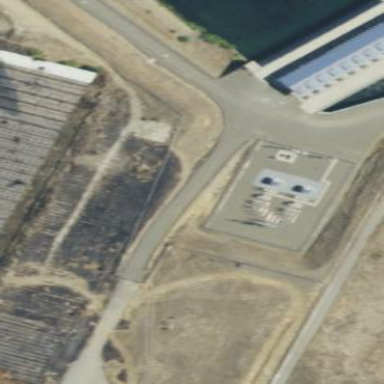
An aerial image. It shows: Power substation.